Question: I am writing a application using DocLayout Panel. The problem is that I can see the result in the GWT designer but the same output is not appearing when I am trying to run the application. Can anyone tell me why this is happening.
My code is as follows:
'''
package com.ibm.projects.quest.qwt.gui;
import com.google.gwt.core.client.GWT;
public class ApplicationDefaultWindow extends DockLayoutPanel {
private FooterPanel footerPanel = null;
private HeaderPanel headerPanel = null;
private LeftNavigation leftNavigation = null;
private RightNavigation rightNavigation = null;
private ContentPanel centerPanel = null;
public FooterPanel getFooterPanel() {
return footerPanel;
}
public void setFooterPanel(FooterPanel footerPanel) {
this.footerPanel = footerPanel;
}
public HeaderPanel getHeaderPanel() {
return headerPanel;
}
public void setHeaderPanel(HeaderPanel headerPanel) {
this.headerPanel = headerPanel;
}
public LeftNavigation getLeftNavigation() {
return leftNavigation;
}
public void setLeftNavigation(LeftNavigation leftNavigation) {
this.leftNavigation = leftNavigation;
}
public RightNavigation getRightNavigation() {
return rightNavigation;
}
public void setRightNavigation(RightNavigation rightNavigation) {
this.rightNavigation = rightNavigation;
}
public ContentPanel getCenterPanel() {
return centerPanel;
}
public void setCenterPanel(ContentPanel centerPanel) {
this.centerPanel = centerPanel;
}
public ApplicationDefaultWindow() {
// TODO Auto-generated constructor stub
super(Unit.EM);
headerPanel= new HeaderPanel();
this.addNorth(headerPanel, 7.1);
leftNavigation = new LeftNavigation();
this.addWest(leftNavigation,12.0);
rightNavigation = new RightNavigation();
this.addEast(rightNavigation, 9.0);
footerPanel = new FooterPanel();
this.addSouth(footerPanel, 3.5);
centerPanel = new ContentPanel();
this.add(centerPanel);
}
}
'''
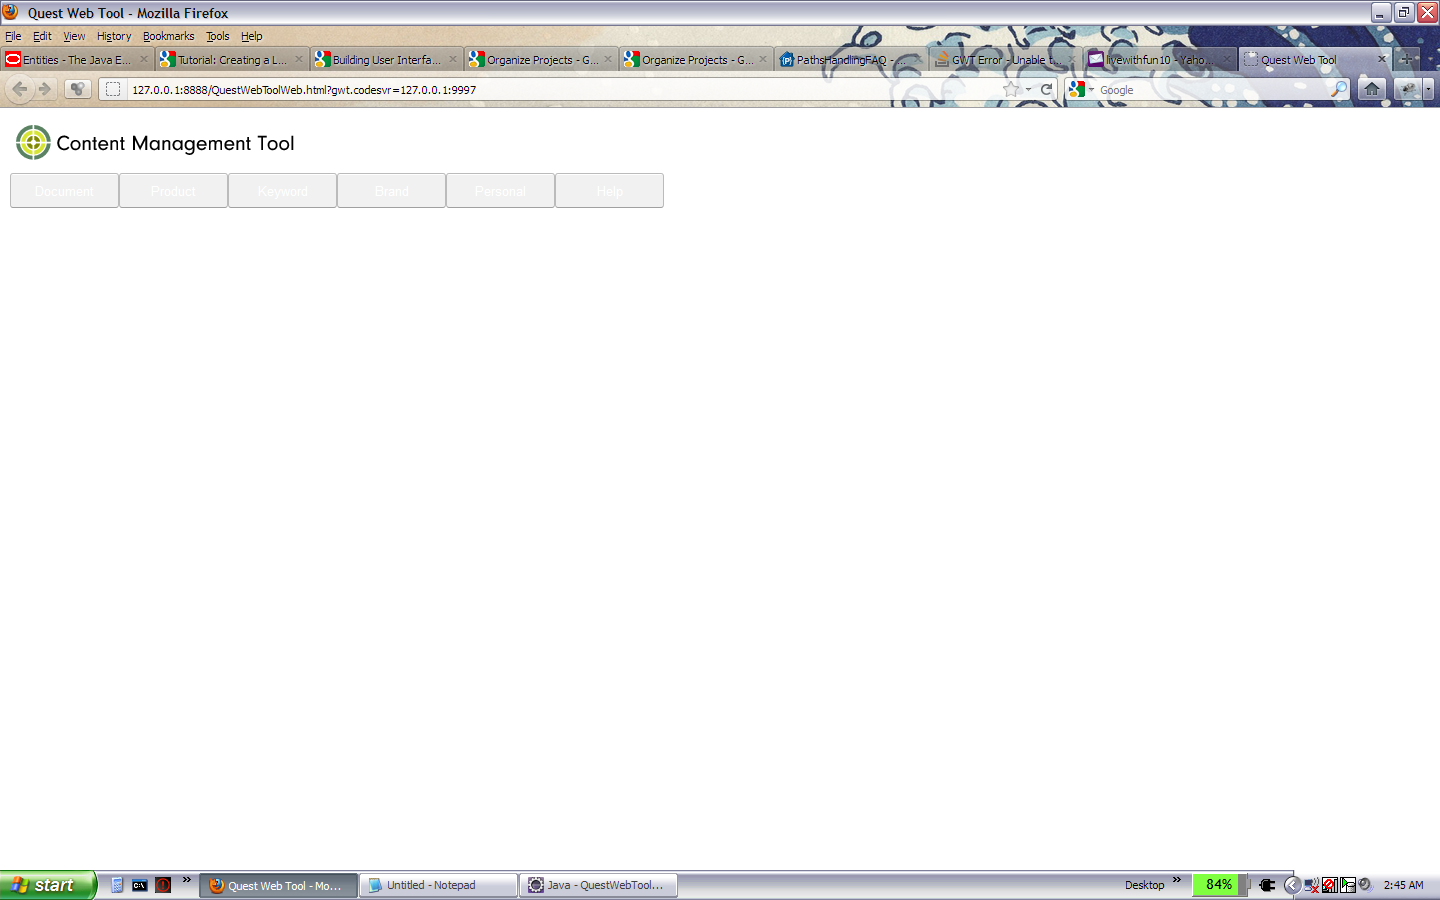
Answer: Thank you very much Riley for you hint.
Now I changed
'''
RootPanel.get().add() --> RootLayoutPanel.get().add()
'''
problem solved.